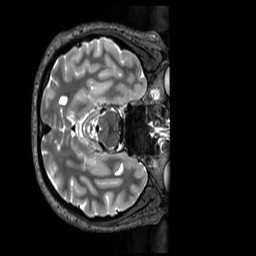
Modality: T2w
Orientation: axial
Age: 32
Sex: female
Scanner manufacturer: siemens
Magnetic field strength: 3 T
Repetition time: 3.2 s
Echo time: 0.728 s